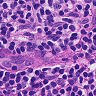
Metastatic tissue present: no